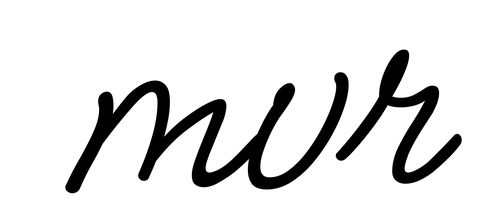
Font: MeowScript-Regular